【题型】填空题　【知识点】解析几何　【难度】medium
已知椭圆$C$:$\dfrac{x^2}{a^2}+\dfrac{y^2}{b^2}=1(a>b>0)$和圆$O$:$x^2+y^2=b^2$，过椭圆$C$上一点$P$引圆$O$的两条切线，切点分别为$A,B$，若椭圆上存在点$P$，使得$\angle APB=60^\circ$，则椭圆$C$的离心率$e$的取值范围是\underline{\quad}.
【解答】
\textbf{【答案】}$\left[\dfrac{\sqrt{3}}{2},1\right)$

\vspace{0.3cm}
\textbf{【分析】}利用圆的切点的性质得出圆心到点$P$的距离，利用椭圆的性质得出点$P$到点$O$距离的取值范围，根据已知条件列不等式得出$\dfrac{b}{a}$的范围，最后利用离心率公式$e=\dfrac{c}{a}$求出离心率的取值范围.

\vspace{0.3cm}
\textbf{【详解】}

$\because PA,PB$为圆$O$的切线，$\therefore OA \perp PA,OB \perp PB$，
$\because \angle APB=60^\circ$，$|OA|=|OB|=b$，
$\therefore \angle APO=\angle BPO=30^\circ$，
$\therefore |OP|=\dfrac{|OA|}{\sin30^\circ}=2|OA|=2b$，
$\because$点$P$到原点$O$的距离为$[b,a]$，
$\therefore$若存在$P$满足条件，则$|OP|=2b \leq a$，即$\dfrac{b}{a} \leq \dfrac{1}{2}$，
$\because e=\dfrac{c}{a}$，
$\therefore e^2=\dfrac{c^2}{a^2}=1-\dfrac{b^2}{a^2} \geq 1-\left(\dfrac{1}{2}\right)^2=\dfrac{3}{4}$，
$\therefore e \geq \dfrac{\sqrt{3}}{2}$，又$\because e \in (0,1)$，$\therefore e \in \left[\dfrac{\sqrt{3}}{2},1\right)$.

故答案为：$\left[\dfrac{\sqrt{3}}{2},1\right)$.
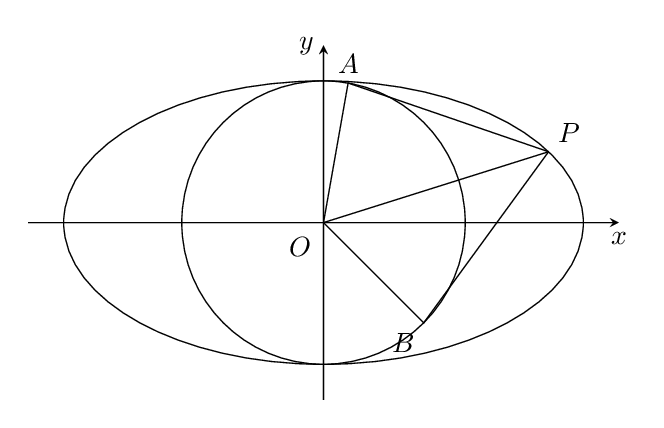